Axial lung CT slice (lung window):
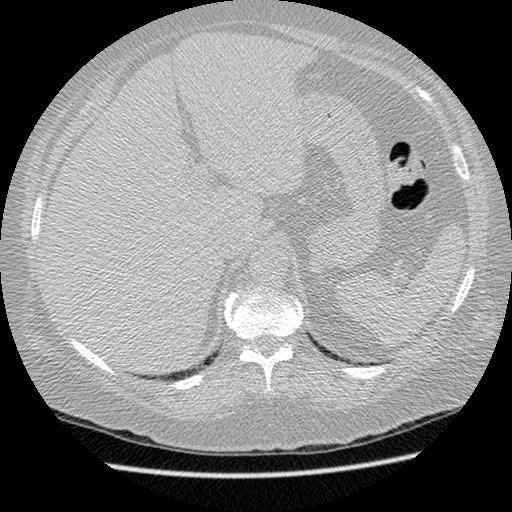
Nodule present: no